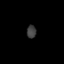
Tissue: lung
Cell type: T cells
Senescence score: 0.234
Nuclear area (px): 120
Mean DAPI intensity: 61.383